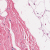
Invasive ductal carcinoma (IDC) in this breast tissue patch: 0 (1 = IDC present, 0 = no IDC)